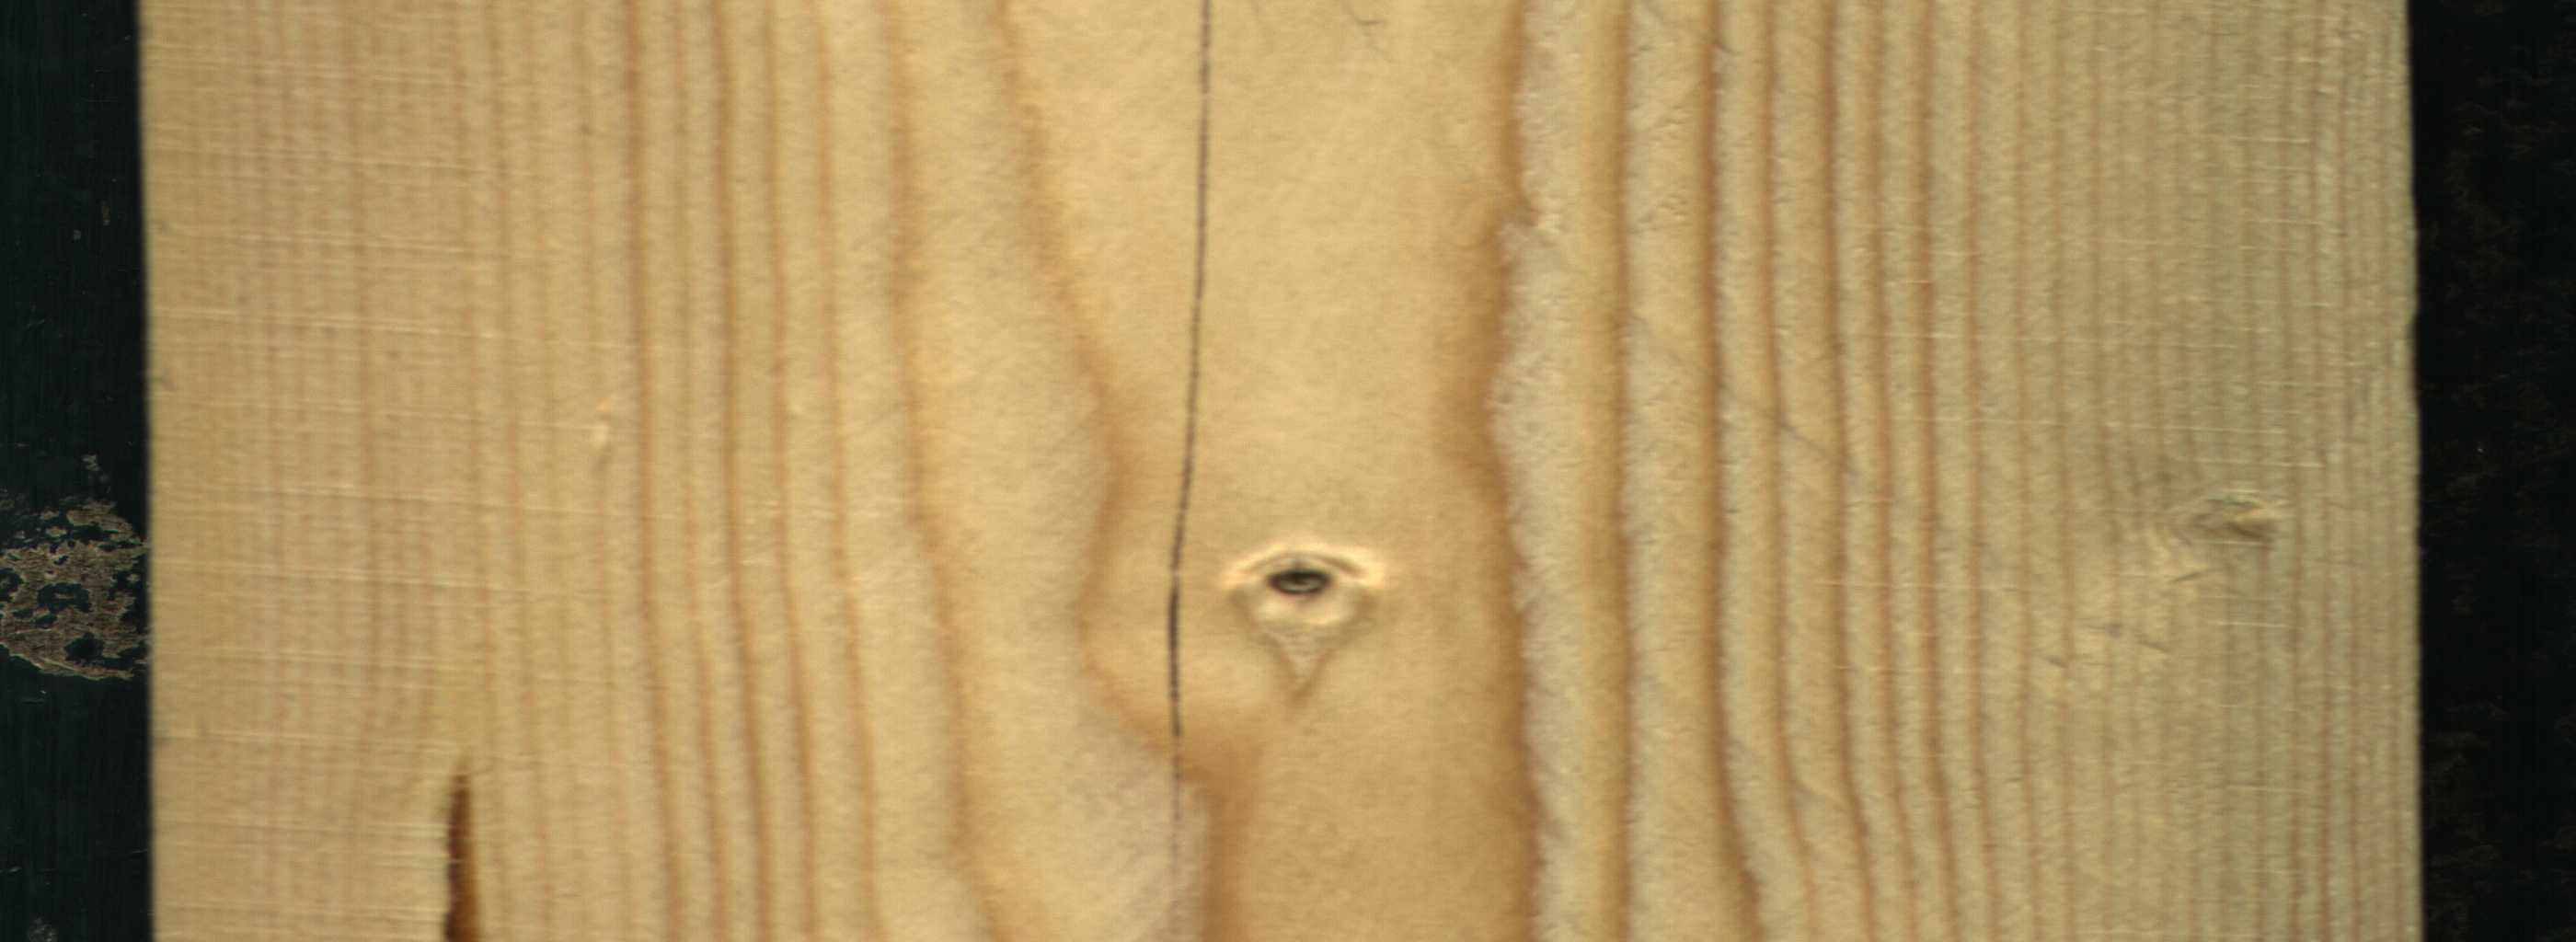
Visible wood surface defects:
resin
Crack
Dead_Knot